Platform: macOS
Application: Chrome
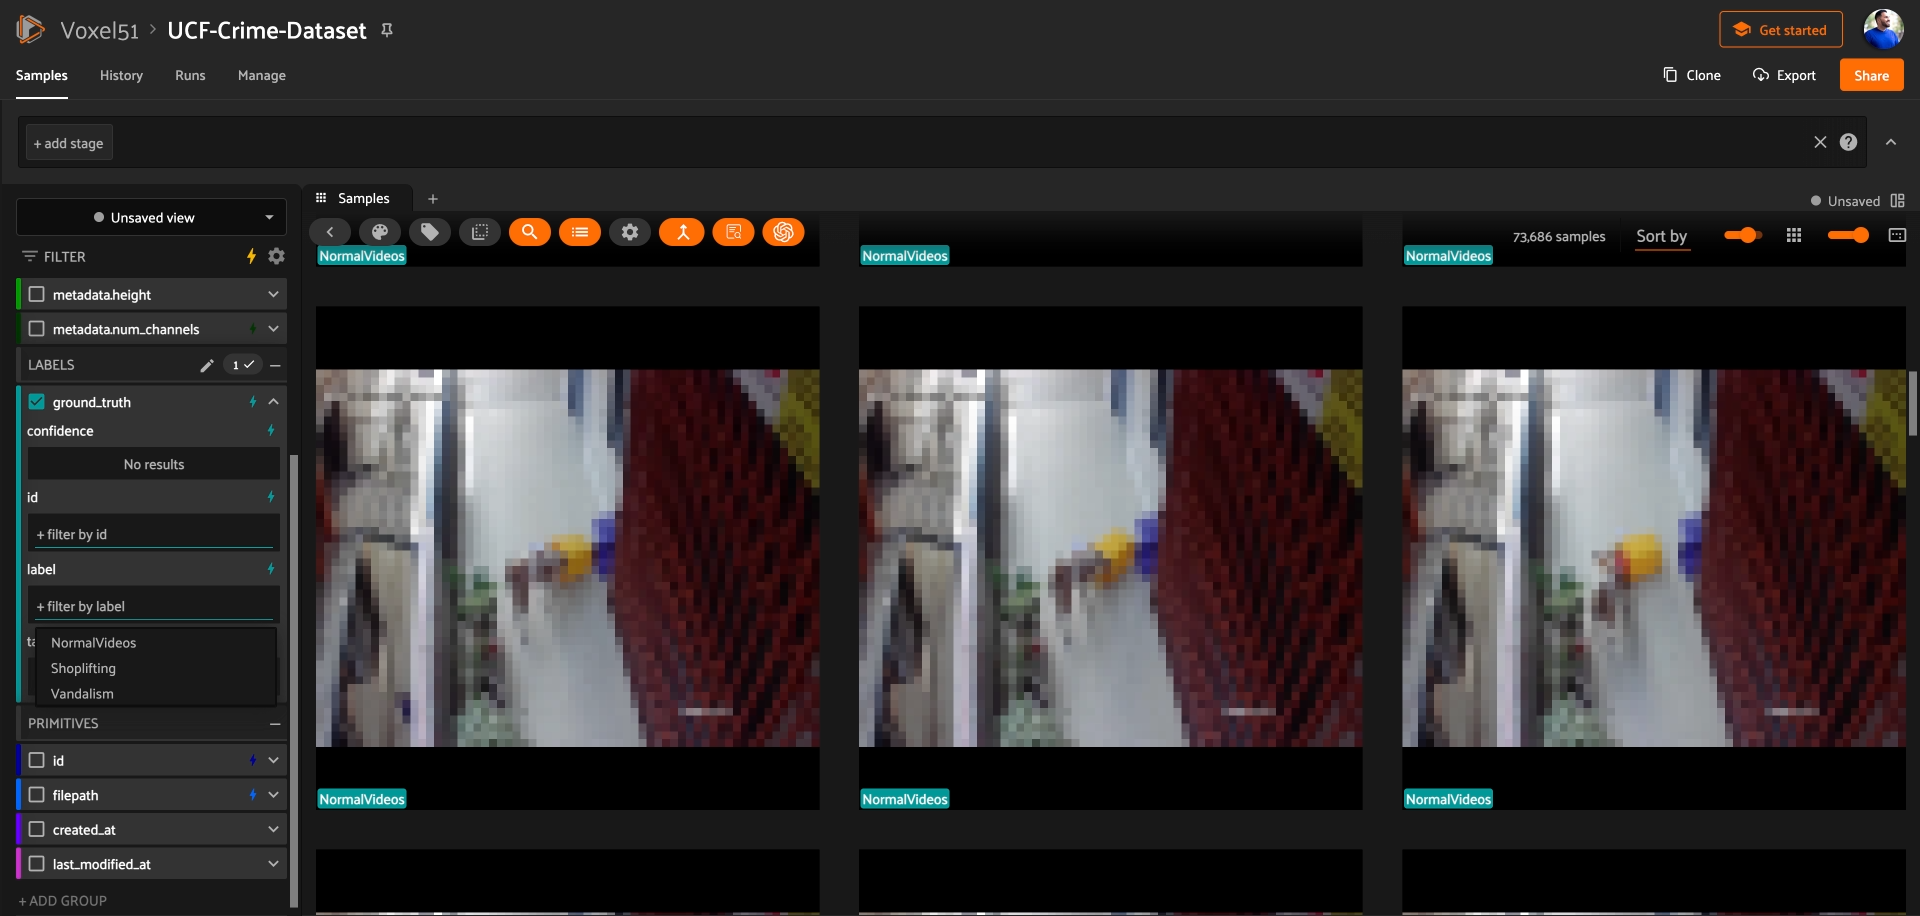
task_description: Filter ground_truth labels to only NormalVideos
action_type: select
element_info: Menu Item

task_description: Only show the labels for grouth_truth if its label is Shoplifting
action_type: select
element_info: Menu Item

task_description: Only show the Vandalism labels
action_type: select
element_info: Menu Item